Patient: sex M, age 58
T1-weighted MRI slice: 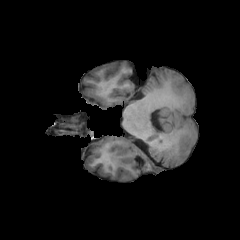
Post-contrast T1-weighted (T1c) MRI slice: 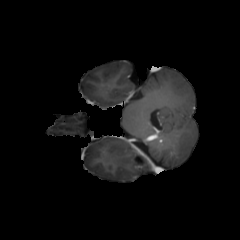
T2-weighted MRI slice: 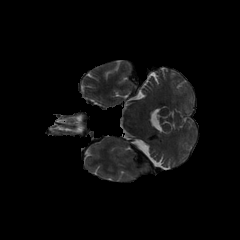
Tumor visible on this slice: no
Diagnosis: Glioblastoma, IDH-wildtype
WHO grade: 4